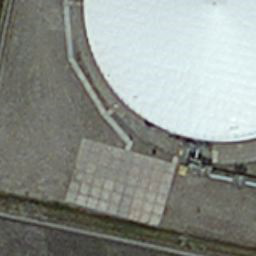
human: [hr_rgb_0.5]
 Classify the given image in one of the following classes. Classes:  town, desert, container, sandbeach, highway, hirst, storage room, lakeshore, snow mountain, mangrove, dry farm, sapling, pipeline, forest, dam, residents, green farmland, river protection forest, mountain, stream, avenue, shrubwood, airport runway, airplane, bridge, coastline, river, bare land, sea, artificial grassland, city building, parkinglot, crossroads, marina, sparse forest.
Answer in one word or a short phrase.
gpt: storage room